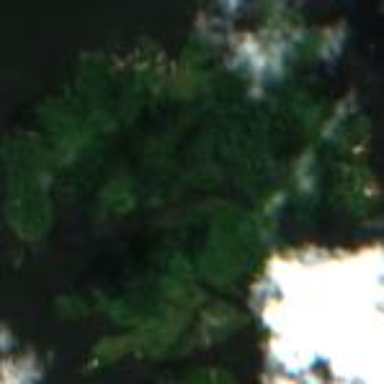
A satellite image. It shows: Islet.